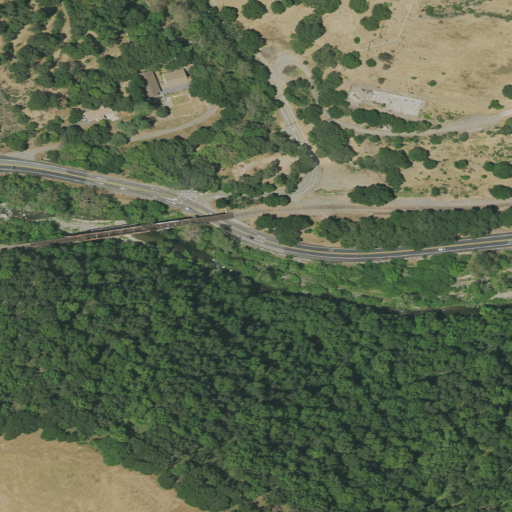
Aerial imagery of valley in California named Stonybrook Canyon containing evergreen forest, mixed forest, open development, low intensity development, shrub, grassland, and medium intensity development